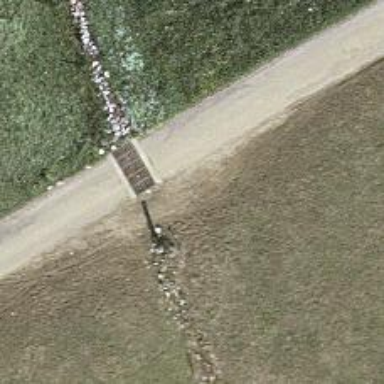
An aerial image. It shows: Gate.